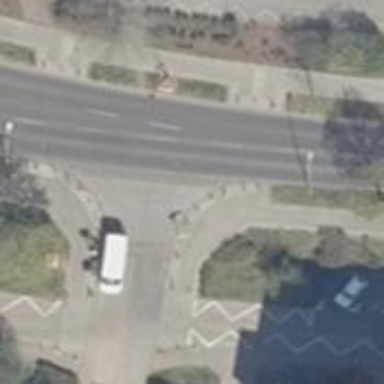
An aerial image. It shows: Unmarked crossing on footway.